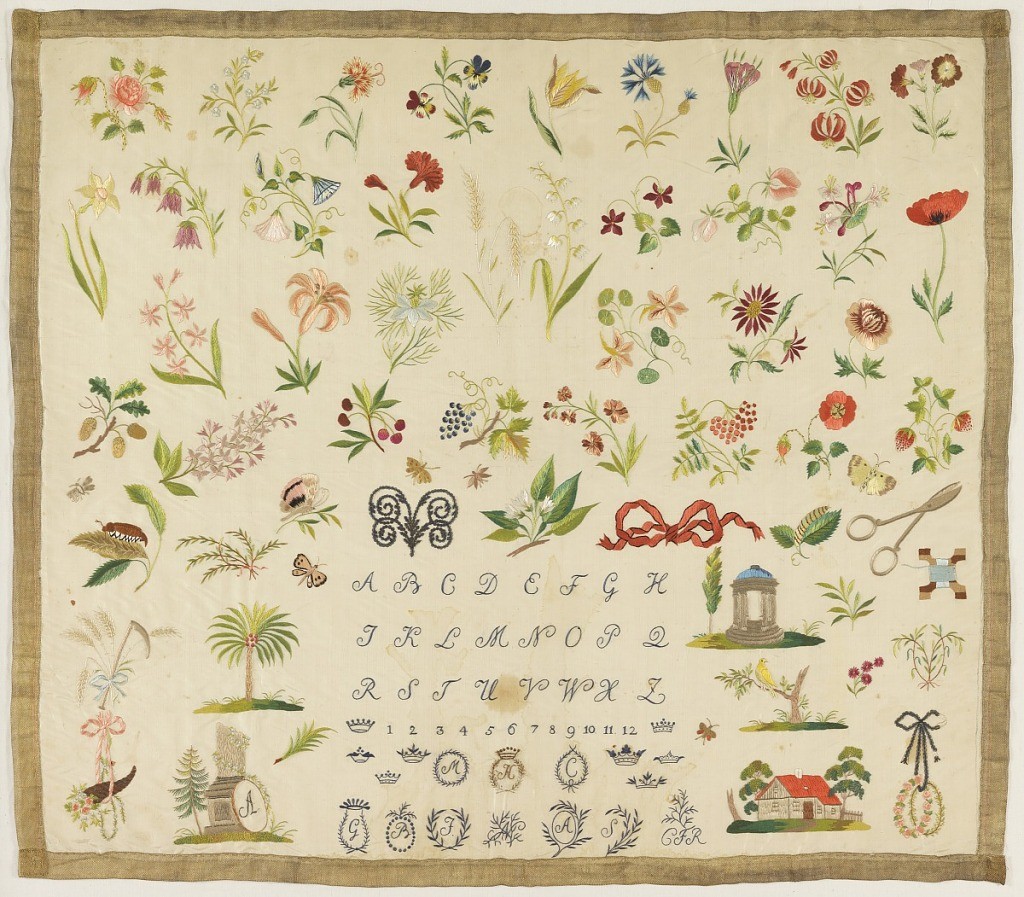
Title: Sampler
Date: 19th century
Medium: silk and metal thread embroidery on silk foundation Technique: embroidered in satin, stem, knot, cross, and couching stitches on plain weave foundation
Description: Scattered floral motifs with alphabet at bottom and sewing tools at right.